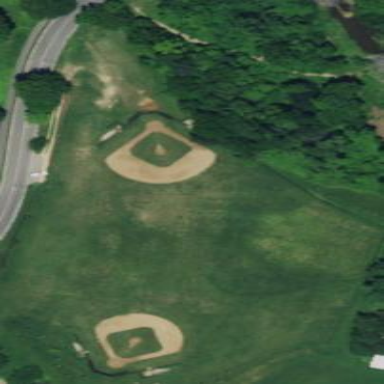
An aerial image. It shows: Grass baseball pitch for leisure and sport.